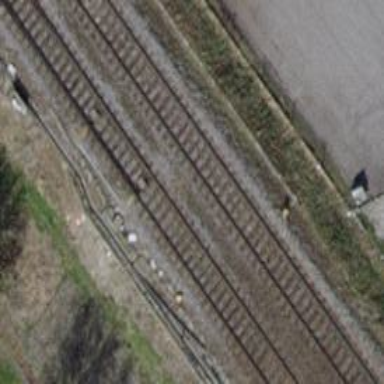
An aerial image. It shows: Railway track with contact lines for electrification.